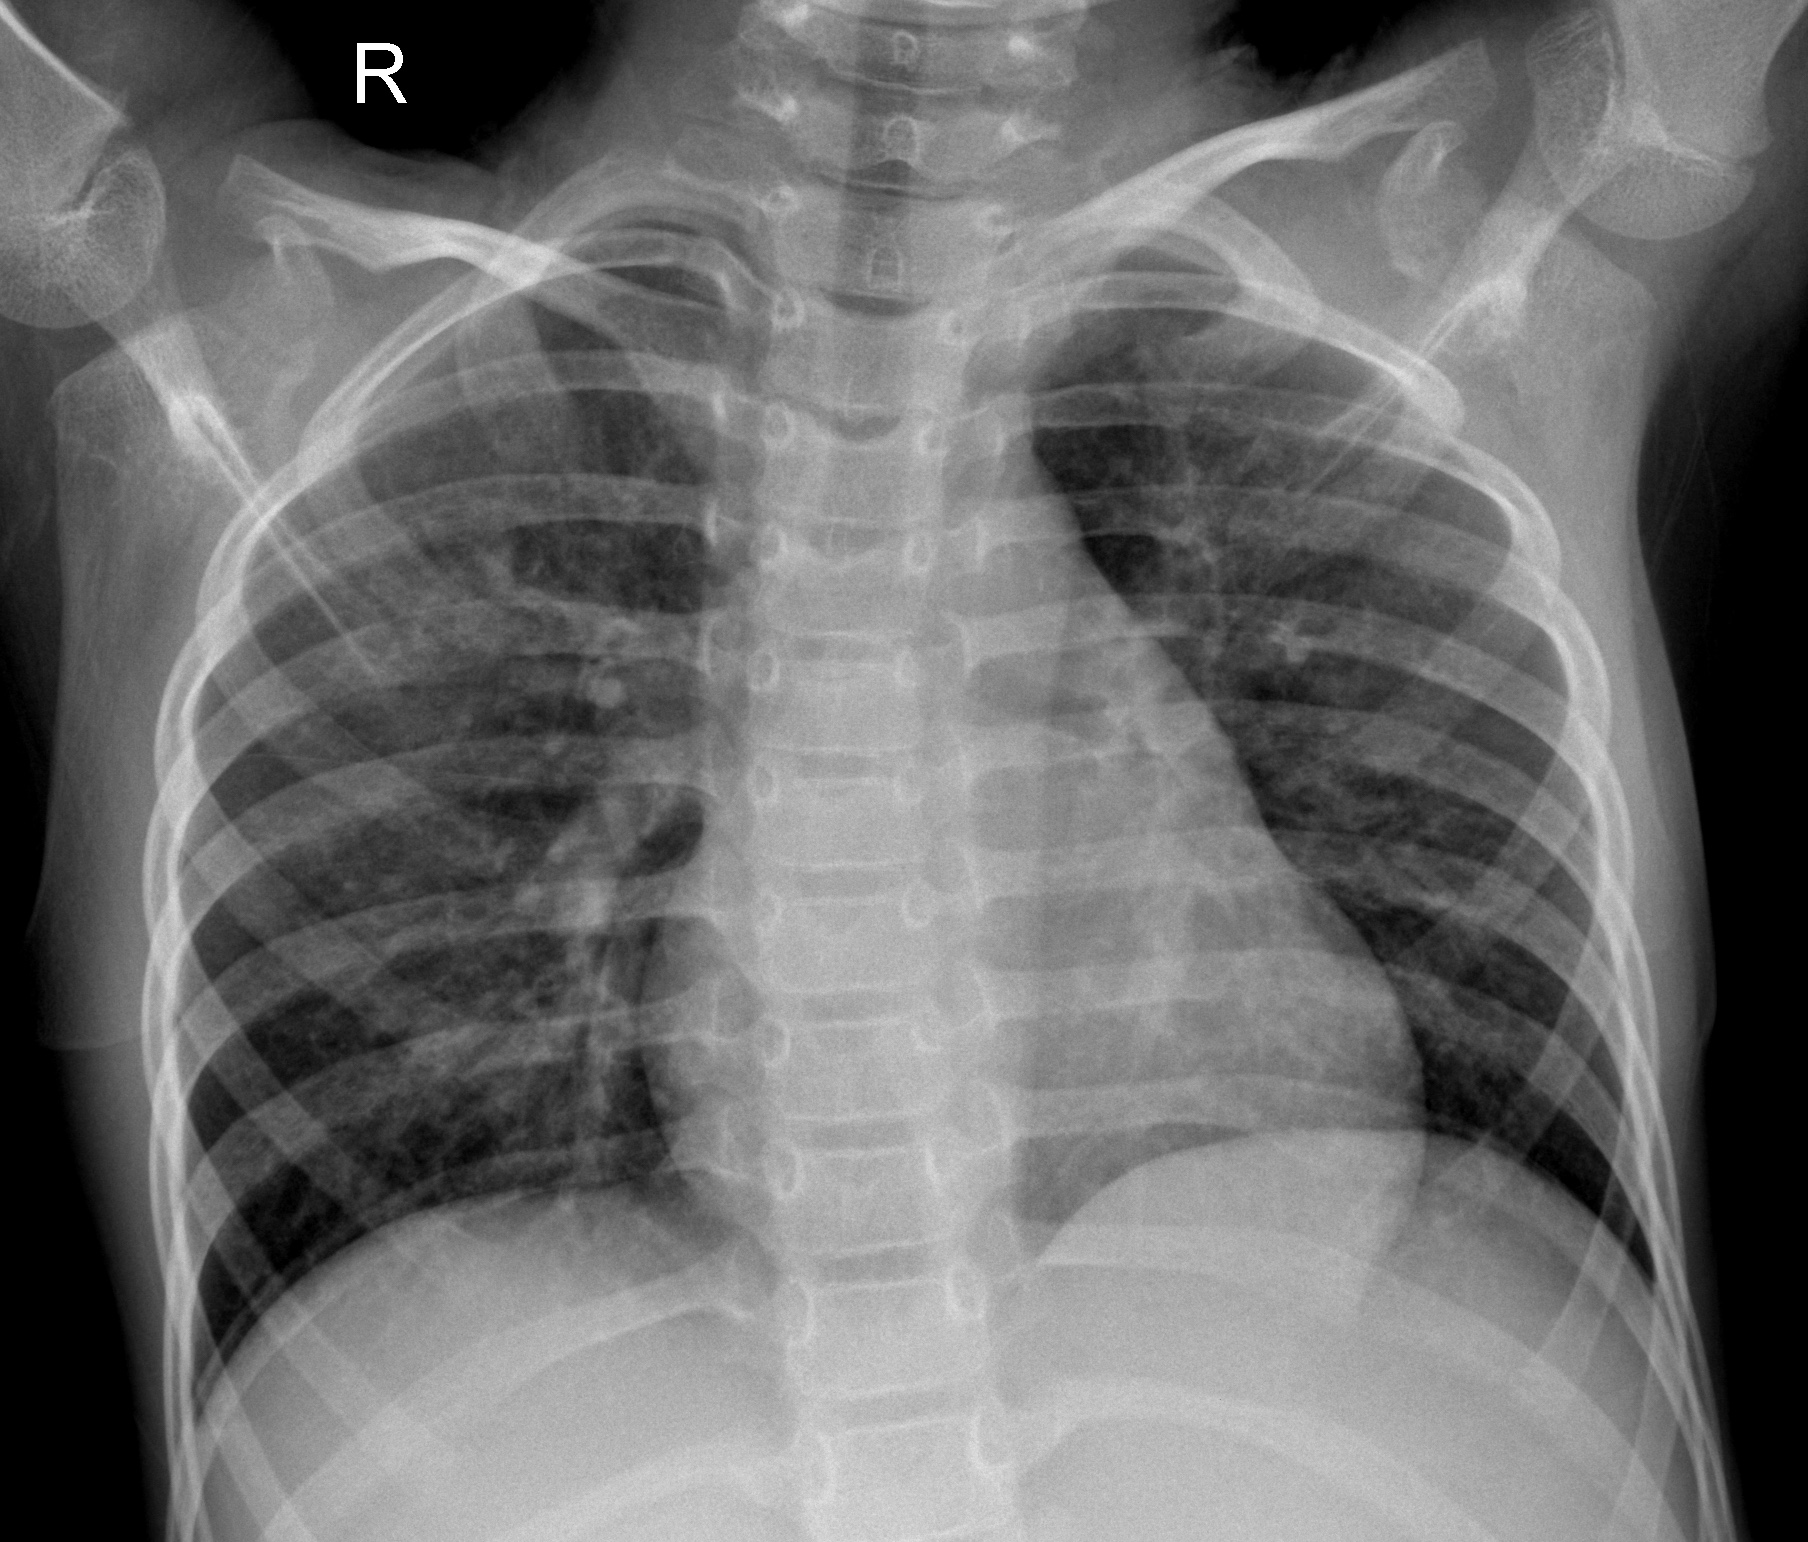
Diagnosis: NORMAL